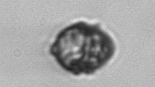
Label: Kryptoperidinium_triquetrum